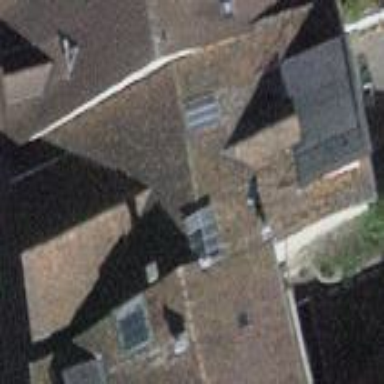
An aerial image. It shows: Building with tiled roof.